Field crop: maize
Growth stage: 1
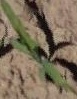
Species: maize